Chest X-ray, AP view. Patient: 41 years old, sex M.
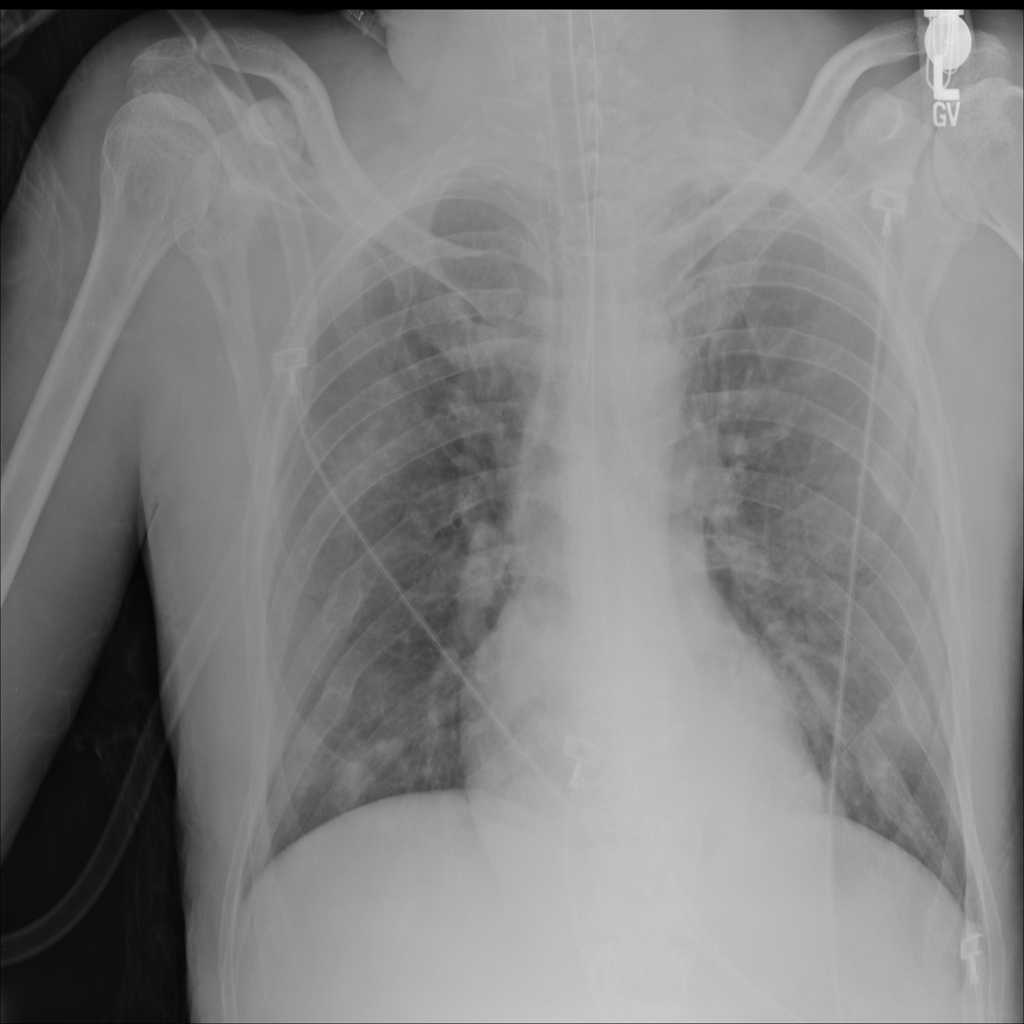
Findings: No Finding